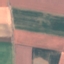
Land use / land cover class: AnnualCrop